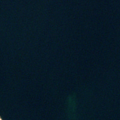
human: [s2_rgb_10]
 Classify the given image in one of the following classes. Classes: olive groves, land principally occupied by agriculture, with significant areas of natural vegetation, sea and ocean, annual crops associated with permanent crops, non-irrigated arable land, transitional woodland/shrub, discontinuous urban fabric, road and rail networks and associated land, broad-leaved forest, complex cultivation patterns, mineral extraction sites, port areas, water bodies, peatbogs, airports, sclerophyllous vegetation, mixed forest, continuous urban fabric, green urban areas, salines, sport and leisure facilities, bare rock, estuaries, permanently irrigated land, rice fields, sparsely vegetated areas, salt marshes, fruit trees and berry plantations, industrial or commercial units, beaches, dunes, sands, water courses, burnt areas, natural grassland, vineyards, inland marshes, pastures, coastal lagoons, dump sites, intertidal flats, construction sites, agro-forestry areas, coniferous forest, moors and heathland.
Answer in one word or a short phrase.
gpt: sea and ocean